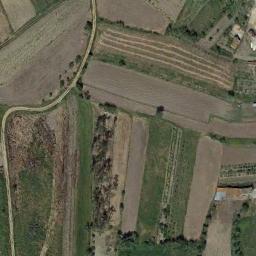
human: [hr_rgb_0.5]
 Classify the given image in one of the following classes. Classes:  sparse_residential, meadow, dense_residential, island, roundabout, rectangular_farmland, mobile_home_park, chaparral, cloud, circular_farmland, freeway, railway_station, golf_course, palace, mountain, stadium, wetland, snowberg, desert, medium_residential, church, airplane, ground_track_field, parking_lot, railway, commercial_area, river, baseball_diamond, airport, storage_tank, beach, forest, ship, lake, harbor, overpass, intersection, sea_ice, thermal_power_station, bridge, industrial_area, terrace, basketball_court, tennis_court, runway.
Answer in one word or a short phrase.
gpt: terrace